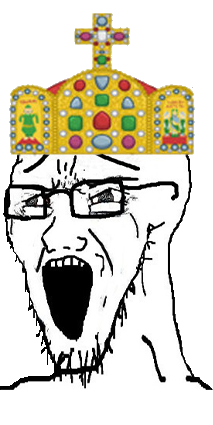
Label: 5_Soyjak